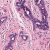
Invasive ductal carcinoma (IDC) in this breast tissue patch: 0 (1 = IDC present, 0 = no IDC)